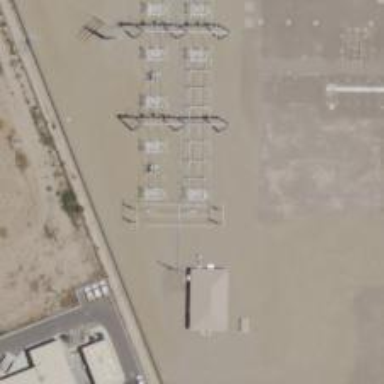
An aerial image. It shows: Switch used for power control.